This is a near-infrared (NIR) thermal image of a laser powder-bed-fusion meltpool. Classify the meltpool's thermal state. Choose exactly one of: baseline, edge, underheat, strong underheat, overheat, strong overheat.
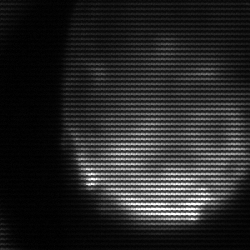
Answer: edge